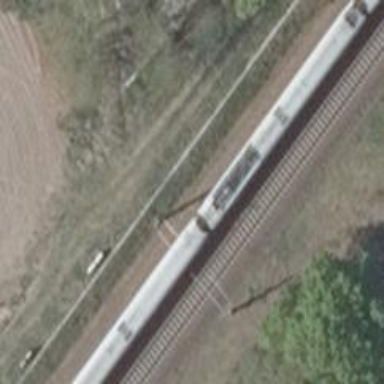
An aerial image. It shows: Milestone along the railway track with catenary mast.